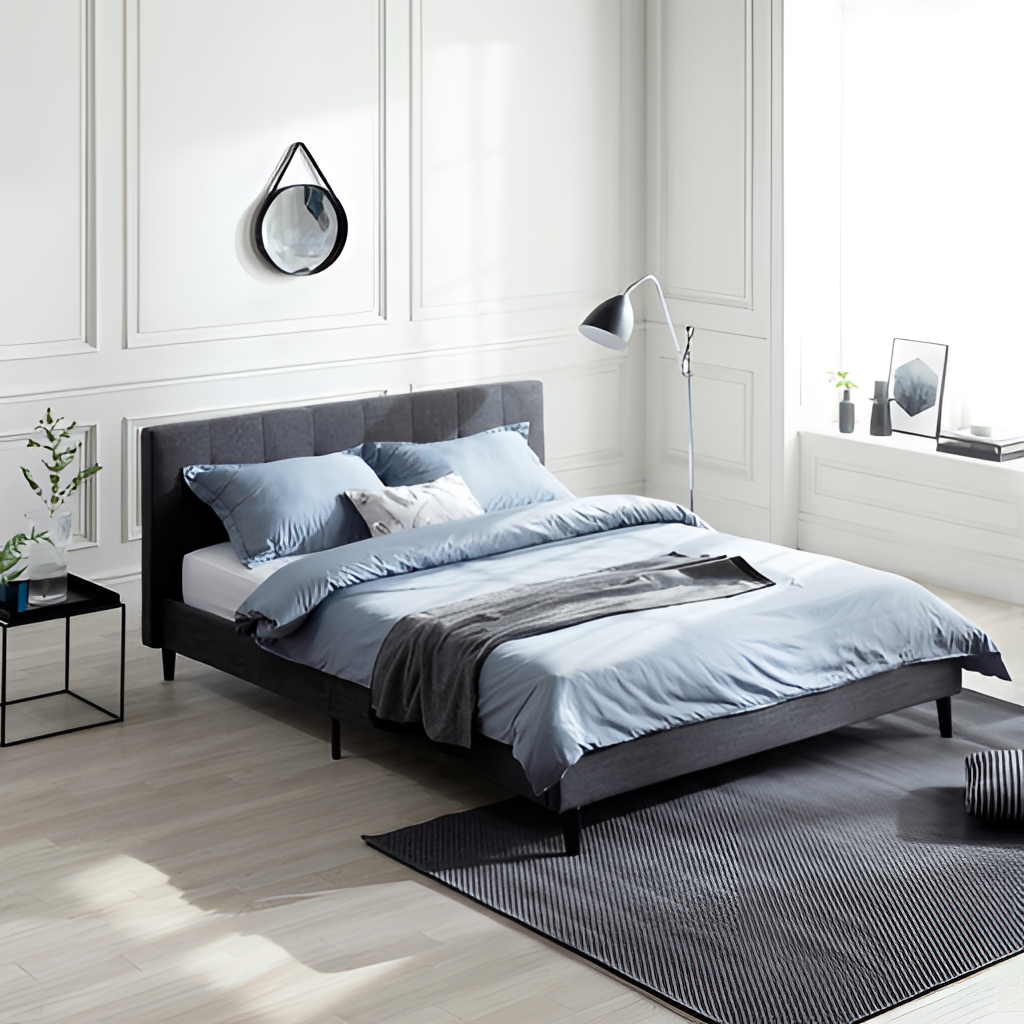
fabric bed, bedroom, panel wallpaper, with solid pattern, beige wood flooring, with plank pattern, modern